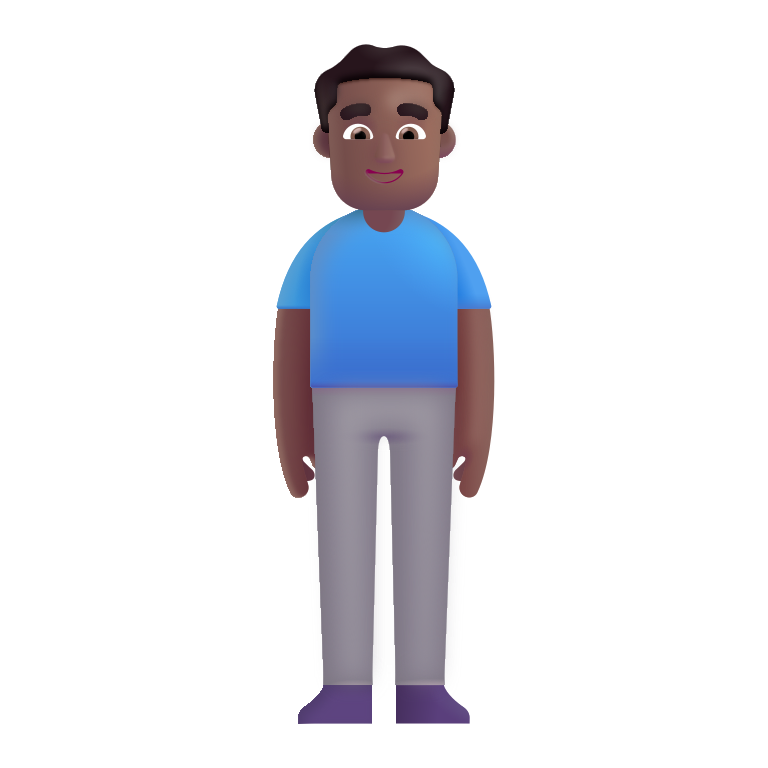
man standing color  dark